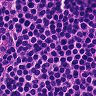
Metastatic tissue present: no